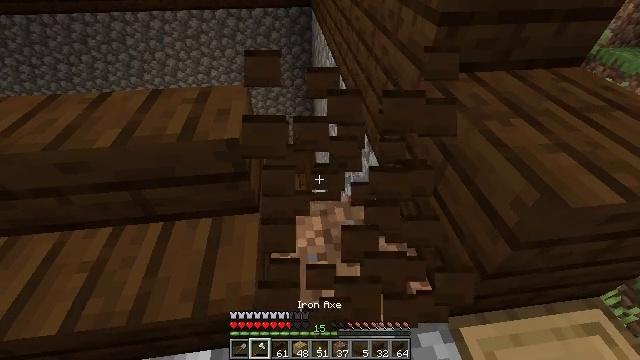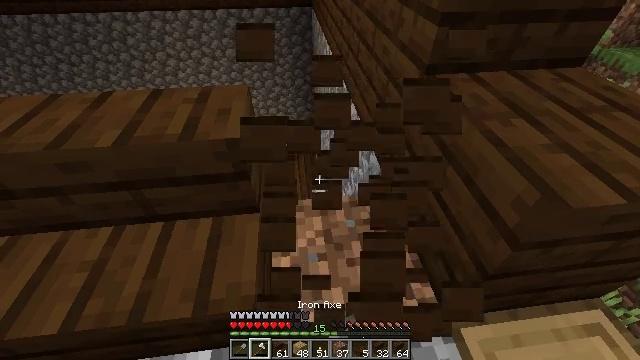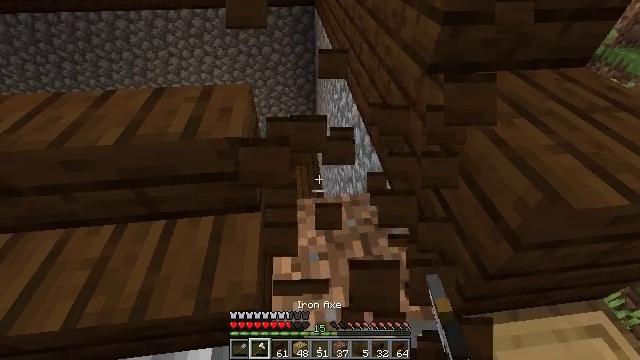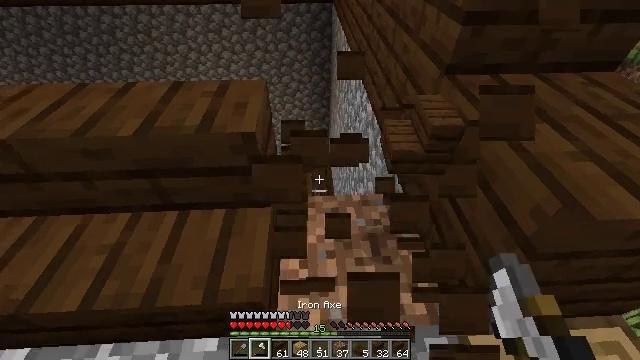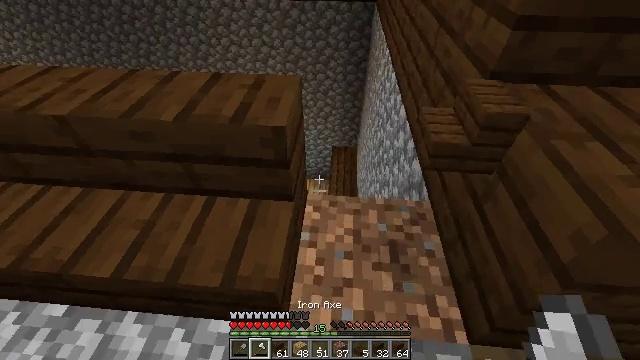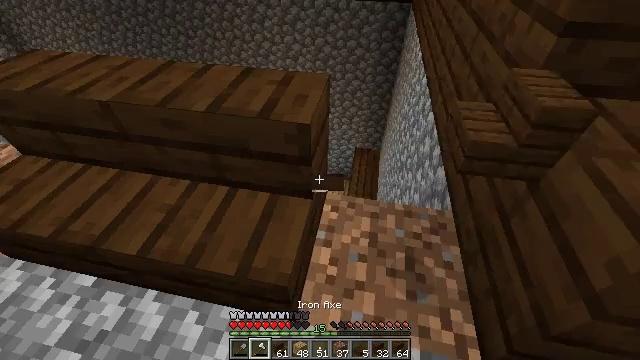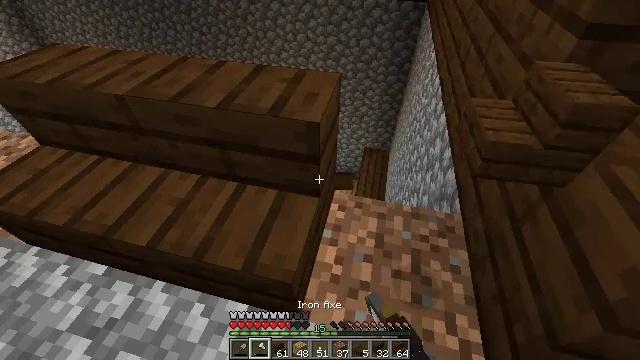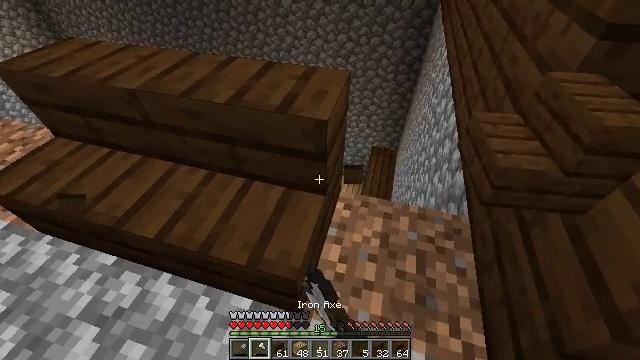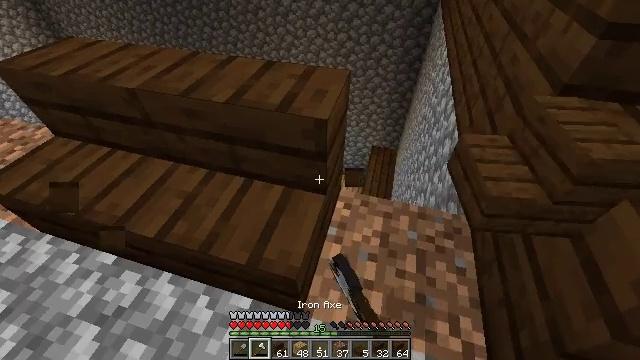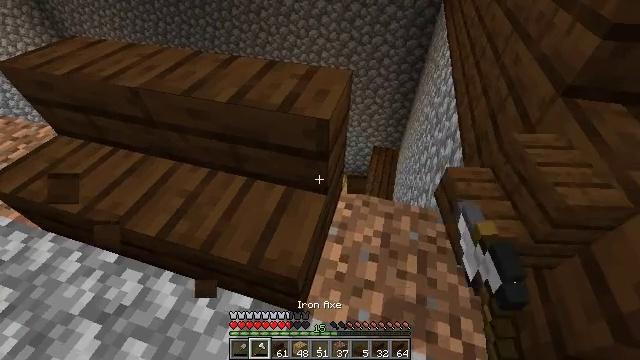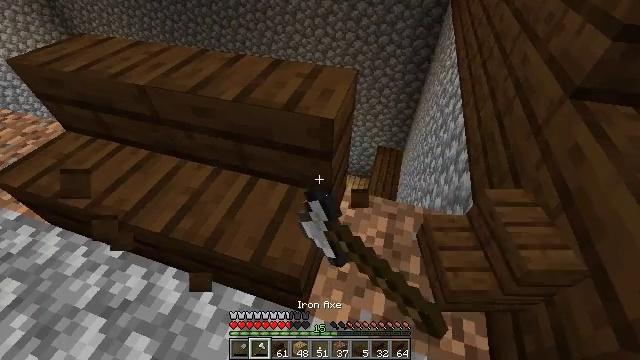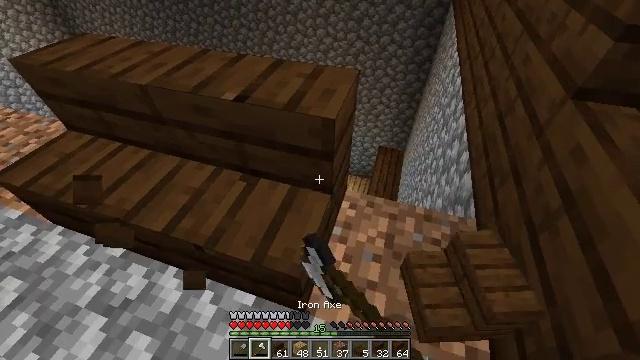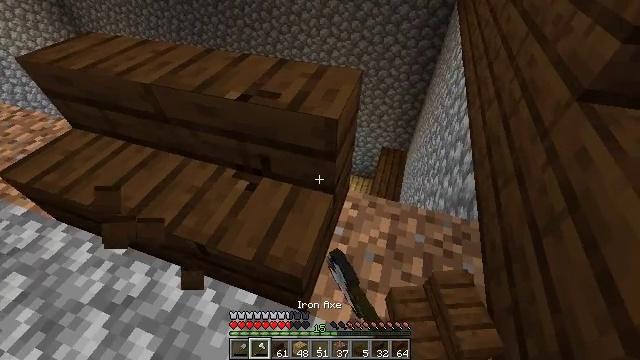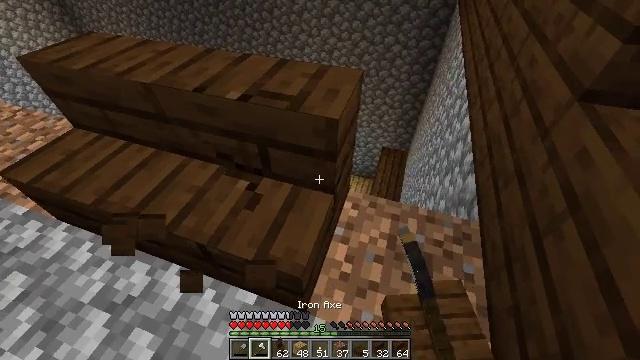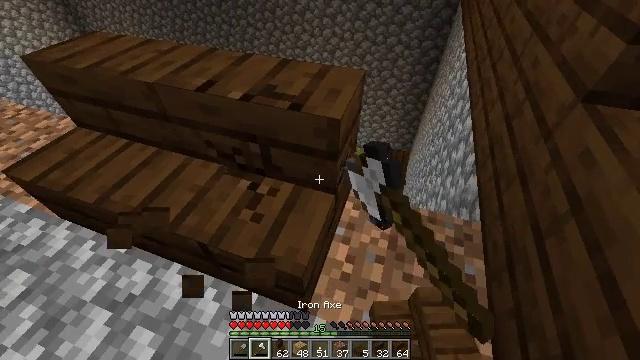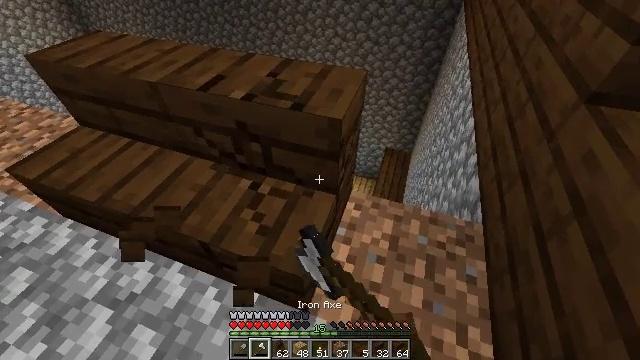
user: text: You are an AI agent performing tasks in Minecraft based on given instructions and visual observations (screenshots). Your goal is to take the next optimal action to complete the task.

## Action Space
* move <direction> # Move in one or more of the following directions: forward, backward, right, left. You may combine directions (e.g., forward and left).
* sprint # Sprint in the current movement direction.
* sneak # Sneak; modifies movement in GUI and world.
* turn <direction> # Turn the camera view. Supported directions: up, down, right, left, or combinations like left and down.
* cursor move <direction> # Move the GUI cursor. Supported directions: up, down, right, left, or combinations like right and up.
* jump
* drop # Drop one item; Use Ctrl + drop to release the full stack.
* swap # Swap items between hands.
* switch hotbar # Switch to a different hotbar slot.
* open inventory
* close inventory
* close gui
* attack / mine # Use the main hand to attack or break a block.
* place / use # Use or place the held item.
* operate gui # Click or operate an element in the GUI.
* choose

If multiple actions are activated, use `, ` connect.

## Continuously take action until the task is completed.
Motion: motion action
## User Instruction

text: Attack the dark oak stairs to gather the materials.
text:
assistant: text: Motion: attack / mine
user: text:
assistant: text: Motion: attack / mine
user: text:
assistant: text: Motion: turn left, attack / mine
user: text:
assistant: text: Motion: turn left, attack / mine
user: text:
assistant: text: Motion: turn left, attack / mine
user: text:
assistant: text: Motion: turn left
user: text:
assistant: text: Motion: turn left, attack / mine
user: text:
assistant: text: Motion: attack / mine
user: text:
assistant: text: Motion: attack / mine
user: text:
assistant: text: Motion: turn left, attack / mine
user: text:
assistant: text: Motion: attack / mine
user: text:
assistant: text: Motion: attack / mine
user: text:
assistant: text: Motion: attack / mine
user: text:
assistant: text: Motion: attack / mine
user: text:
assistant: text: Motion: attack / mine
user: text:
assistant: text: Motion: attack / mine
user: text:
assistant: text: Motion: attack / mine
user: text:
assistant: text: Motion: turn left, attack / mine
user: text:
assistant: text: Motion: turn left, attack / mine
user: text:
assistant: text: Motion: turn left, attack / mine
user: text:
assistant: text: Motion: turn left, attack / mine
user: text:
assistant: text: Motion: turn left, attack / mine
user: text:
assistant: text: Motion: attack / mine
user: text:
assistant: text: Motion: turn left, attack / mine
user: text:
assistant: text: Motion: turn left, attack / mine
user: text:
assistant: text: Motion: attack / mine
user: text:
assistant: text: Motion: attack / mine
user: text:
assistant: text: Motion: turn left and up, attack / mine
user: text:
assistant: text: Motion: turn left and up, attack / mine
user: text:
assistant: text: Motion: turn left and up, attack / mine